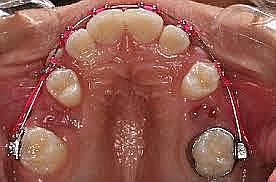
Condition: hypodontia